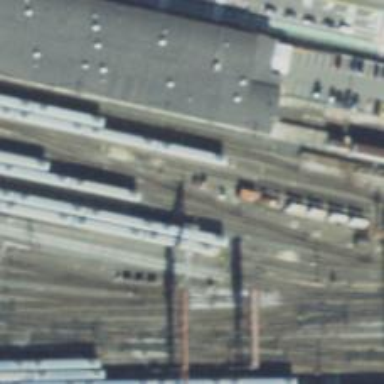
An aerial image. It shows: Railway yard.